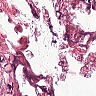
Metastatic tissue present: no